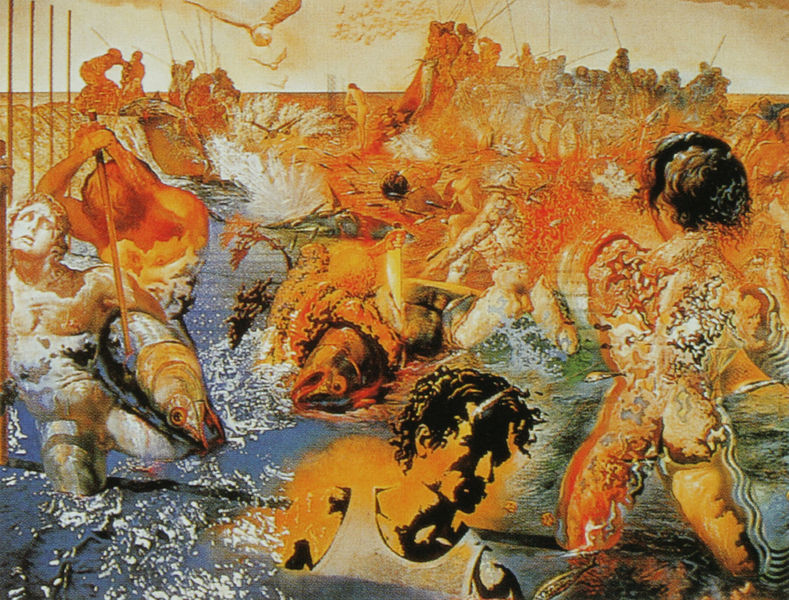
Titel: Der Thunfischfang
Künstler: Salvador Dalí
Standort: Ile de Bendor / Frankreich
Institution: Stiftung Paul Ricard
Schlagwörter: adler, akt, blau, dunkel, feuer, gott, himmel, kampf, kopf, mann, meer, nackt, vogel, wasser, fluss, gelb, menschen, frau, frisur, hell, männer, orange, rücken, schwarz, vordergrund, weiss, rot, malerei, menge, messer, tod, porträt, erde, ferne, horizont, nass, vögel, weite, boden, kind, kontrast, locken, kinder, vogelschwarm, statue, gischt, welle, wellen, stab, fischer, moderne, abstrakt, modern, wüste, figuren, möwe, schlacht, untergang, junge, oberkörper, collage, surreal, surrealismus, blut, schlachten, antike, unterhemd, vernichtung, dali, hinten, traum, druck, schwert, waffen, gemetzel, leichen, stöcke, waffe, kämpfen, kollage, spritzen, fisch, stäbe, junger mann, alptraum, antik, giganten, griechen, dolch, vision, schreiten, lanzen, töten, golden, david, eule, sportler, manschen, erstechen, pop art, fische, rumpf, fischen, oragen, fragmente, körperteile, postmoderne, kadaver, spieß, ststue, koloss, endzeit, harpune, nach 2000, splash, salvador, schalcht, achselshirt, fish, gliztern, meeresgötter, otos, pergamon, pergamonaltar, splish, thunfischfang, unreal, unterhamd, voge, zeitalter